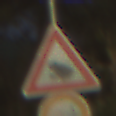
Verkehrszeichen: AmphibienwanderungRechts
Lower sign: VerbotUeberholenEinspurigeFahrzeuge
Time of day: SunriseSunset
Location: Outdoor (Nature)
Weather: Clear
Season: NotSpecified
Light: Natural